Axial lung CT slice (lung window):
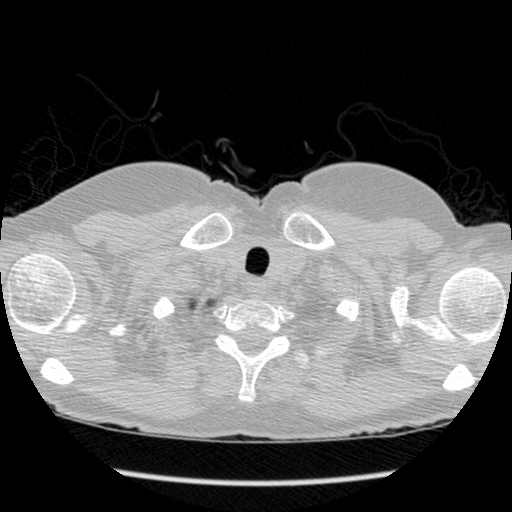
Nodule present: no